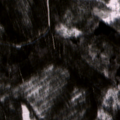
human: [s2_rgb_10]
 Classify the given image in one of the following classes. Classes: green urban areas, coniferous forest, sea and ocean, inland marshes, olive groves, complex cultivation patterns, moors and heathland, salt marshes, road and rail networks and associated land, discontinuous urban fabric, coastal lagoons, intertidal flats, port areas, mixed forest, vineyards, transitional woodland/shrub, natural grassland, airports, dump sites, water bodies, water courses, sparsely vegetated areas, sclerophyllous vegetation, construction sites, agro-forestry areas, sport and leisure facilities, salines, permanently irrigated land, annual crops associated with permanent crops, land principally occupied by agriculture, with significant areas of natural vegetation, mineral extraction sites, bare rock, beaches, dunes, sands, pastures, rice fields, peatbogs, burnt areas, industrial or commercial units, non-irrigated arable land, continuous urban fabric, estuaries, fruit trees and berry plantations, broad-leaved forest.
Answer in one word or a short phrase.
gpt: coniferous forest, mixed forest